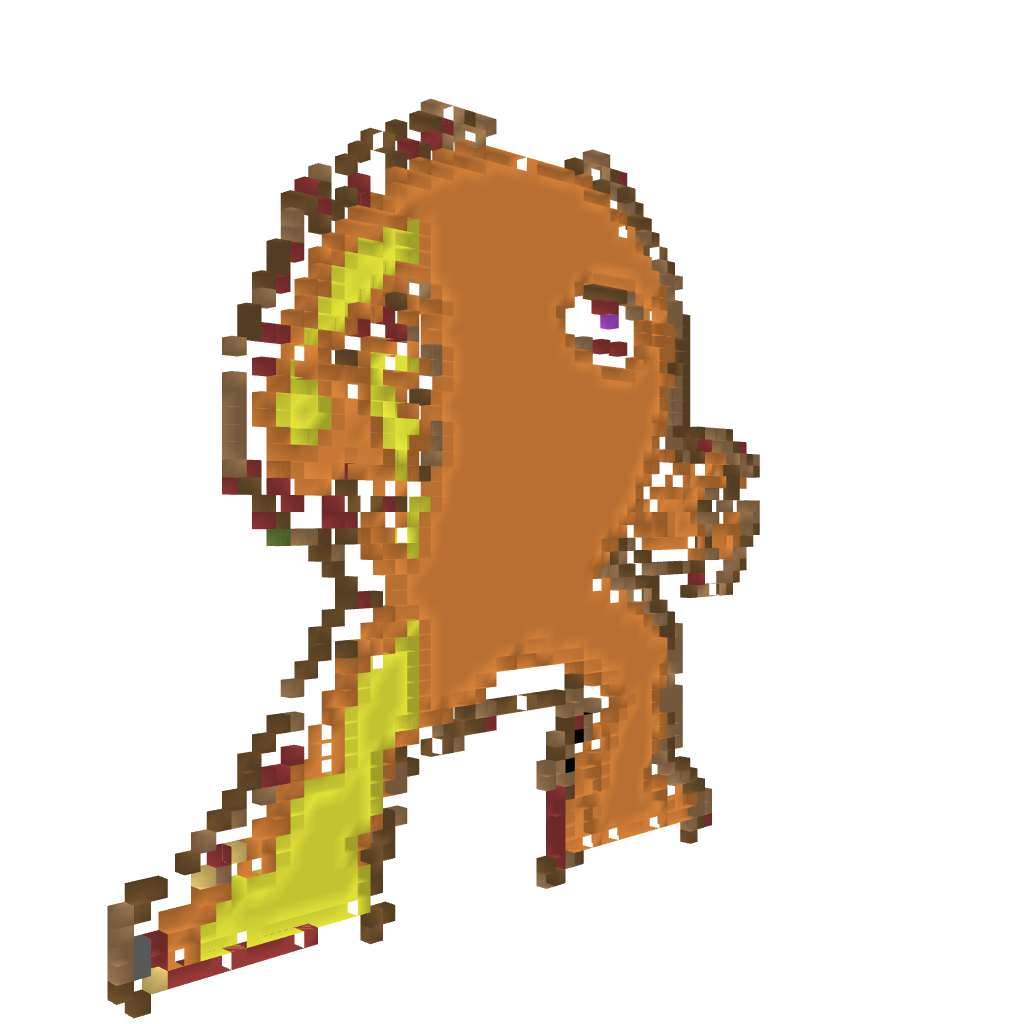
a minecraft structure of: Yellow Devil (ErnieCIII) bad low quality